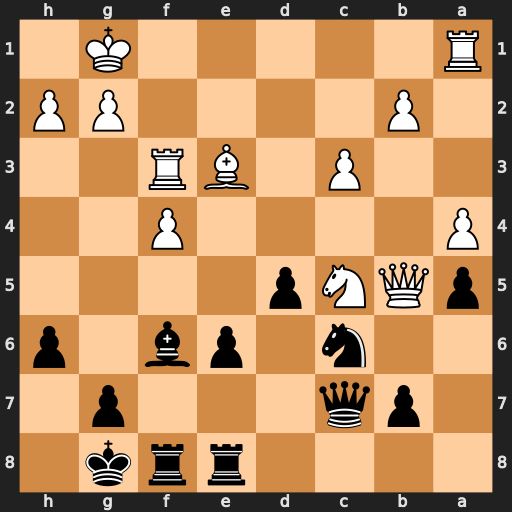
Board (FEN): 4rrk1/1pq3p1/2n1pb1p/pQNp4/P4P2/2P1BR2/1P4PP/R5K1
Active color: b
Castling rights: -
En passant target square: -
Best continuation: d4 Bf2 Na7